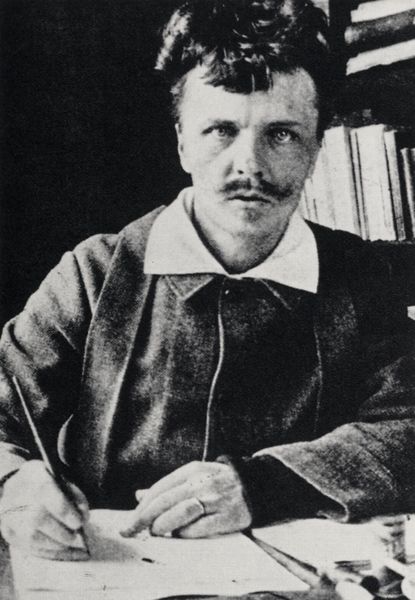
Titel: Strindberg an seinem Arbeitstisch, Gersau
Künstler: August Strindberg
Standort: Stockholm
Institution: Kunglia Bibliothek
Schlagwörter: dunkel, feder, hand, kopf, mann, schatten, weiß, impressionismus, sitzen, finger, frisur, grau, haar, hell, licht, mund, nase, ohr, schwarz, skizze, stirn, tisch, blick, anzug, bart, hemd, jacke, jung, regal, schnurrbart, augen, falten, gesicht, kragen, mensch, ärmel, bildnis, hals, herr, hände, portrait, porträt, haare, mantel, pose, blatt, augenbrauen, brustbild, frontal, kinn, knopf, kontrast, lippen, ohren, bücher, papier, schrank, schreibtisch, düster, wild, schnäuzer, schnurbart, monet, dichter, ernst, brauen, glanz, pupillen, sitzt, manet, robe, gedanken, revers, schnauzbart, schnauzer, selbstporträt, ring, surrealismus, foto, fotografie, photographie, dada, buch, fingerring, schwarz-weiss, künstler, seite, wei0, schriftsteller, autor, kittel, bleistift, posieren, stift, fleck, buhc, photo, kiel, selbstportrait, buchrücken, seiten, aigen, chwarz, zeichnen, brief, schreiben, kunstkritiker, bibliothek, usa, oberlippenbart, schreiber, schreibt, pullover, aufnahme, briefpapier, ehering, füller, federhalter, porträtfotografie, zerzaust, manter, füllfederhalter, verschreckt, geöffent, hitnergrunds, hypnose, porträtt, nabb, 19 jahrhundert, frühe photographie, em, romantik+, schwarz wess